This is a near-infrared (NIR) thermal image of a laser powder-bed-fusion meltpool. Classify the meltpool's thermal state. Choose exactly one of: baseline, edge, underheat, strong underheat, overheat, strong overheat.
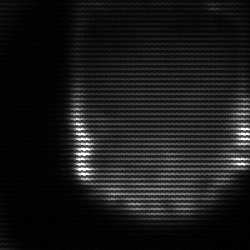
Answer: edge